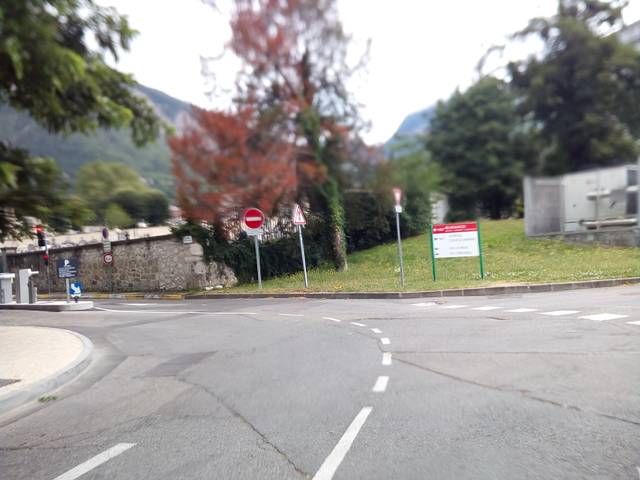
Region: France
Coordinates: 45.201, 5.744